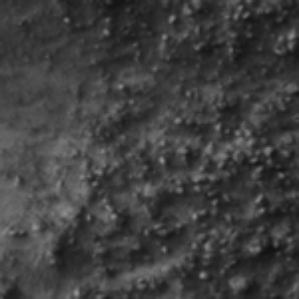
Label: frost